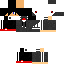
A male human skin with dark skin, wearing brown long hair dressed in a blue hoodie and black pants, featuring a closed mouth.